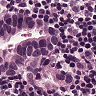
Metastatic tissue present: yes